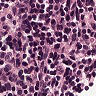
Metastatic tissue present: no